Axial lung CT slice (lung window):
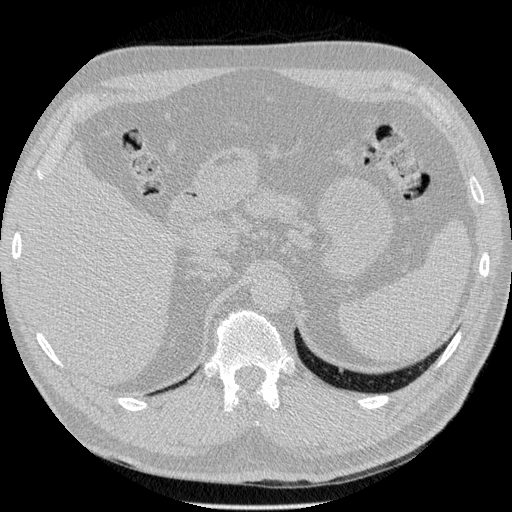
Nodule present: no